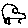
Label: car